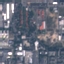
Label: Industrial